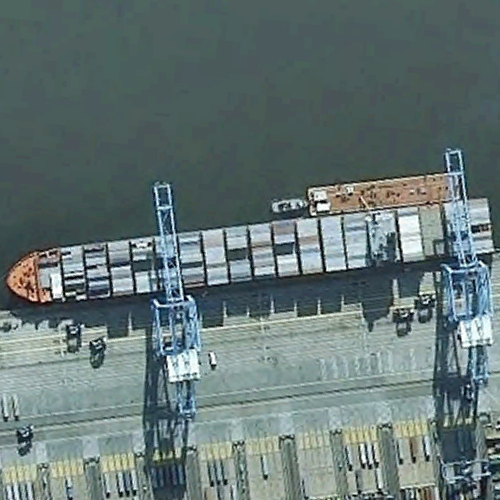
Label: civil